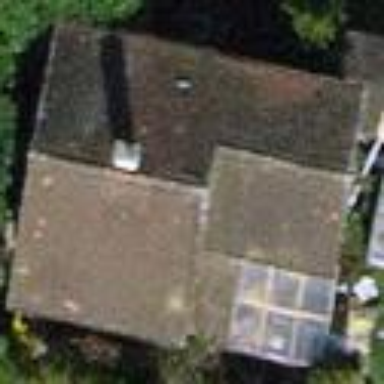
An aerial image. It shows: Detached building with half-hipped roof shape.